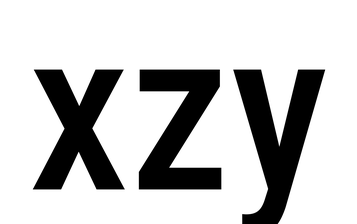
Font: Roboto_Condensed_Medium